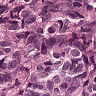
Metastatic tissue present: yes